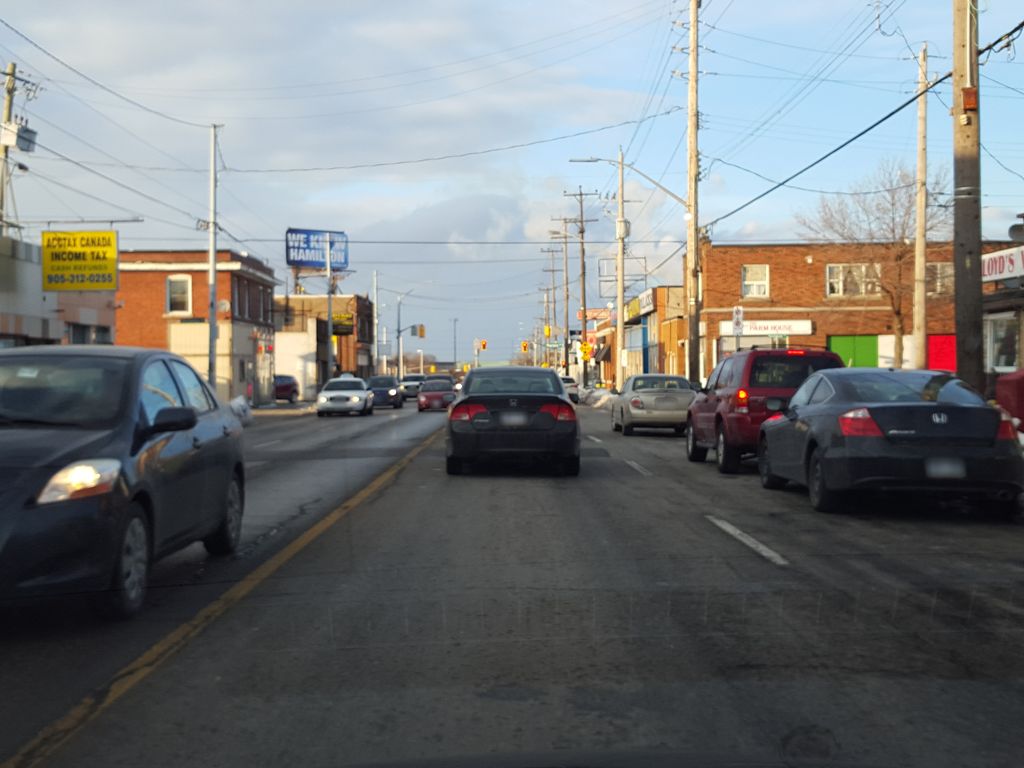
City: hamilton